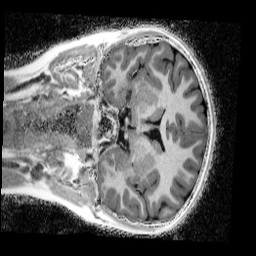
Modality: UNIT1_denoised
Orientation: coronal
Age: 12
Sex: male
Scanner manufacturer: siemens
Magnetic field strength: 3 T
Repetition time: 4 s
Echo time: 0.00299 s